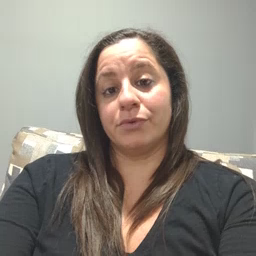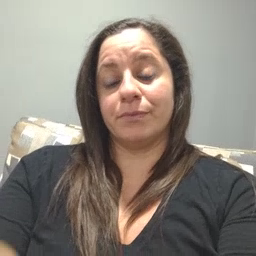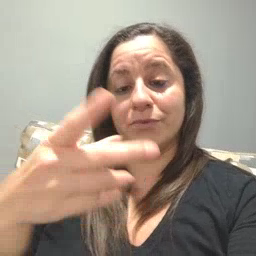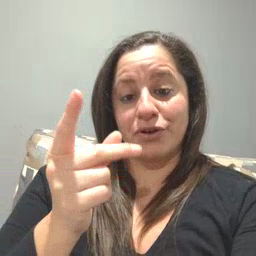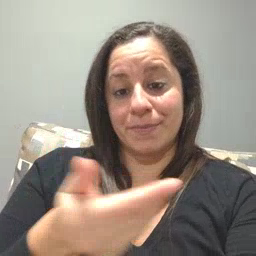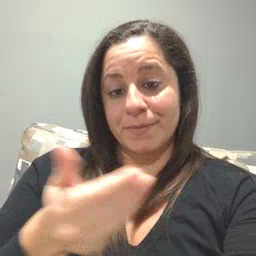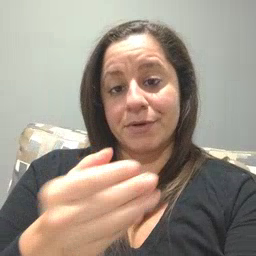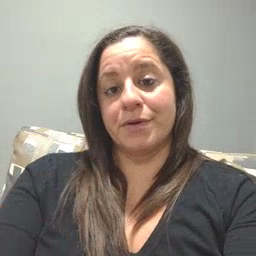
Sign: puppy